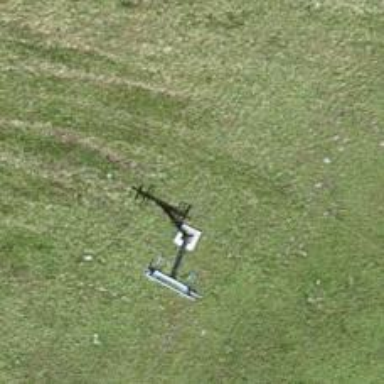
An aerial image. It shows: Pylon used for aerialway.